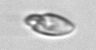
Label: Katodinium_or_Torodinium